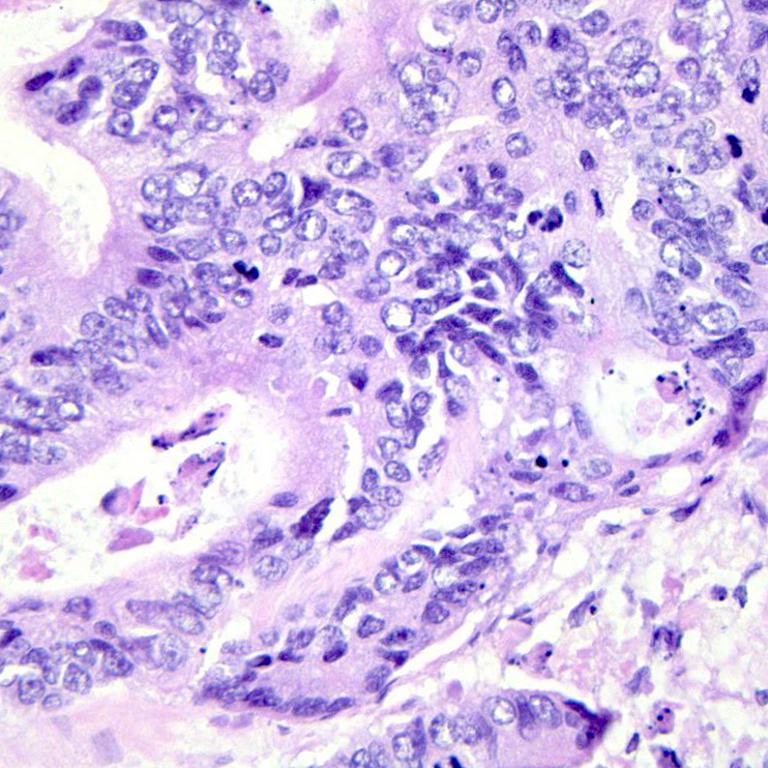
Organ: colon
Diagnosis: adenocarcinomas